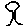
Label: tree